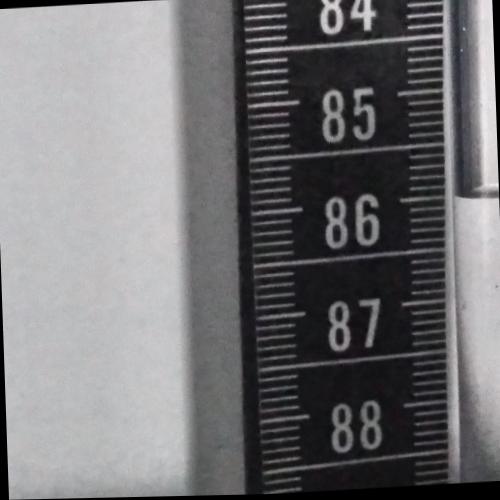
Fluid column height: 86.0 cm